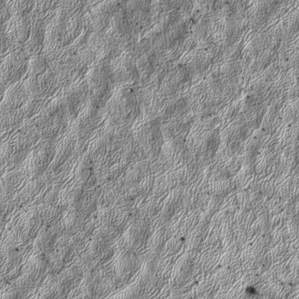
Label: frost